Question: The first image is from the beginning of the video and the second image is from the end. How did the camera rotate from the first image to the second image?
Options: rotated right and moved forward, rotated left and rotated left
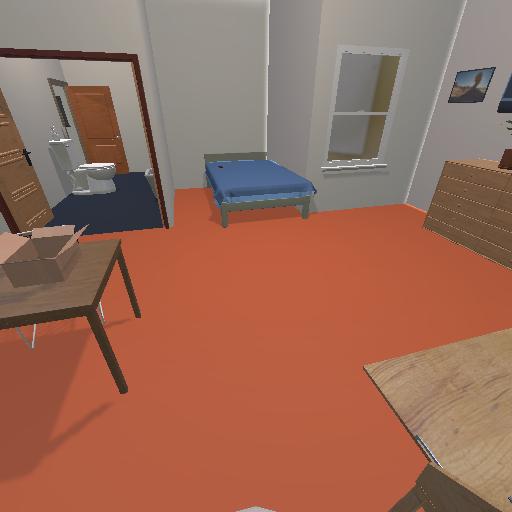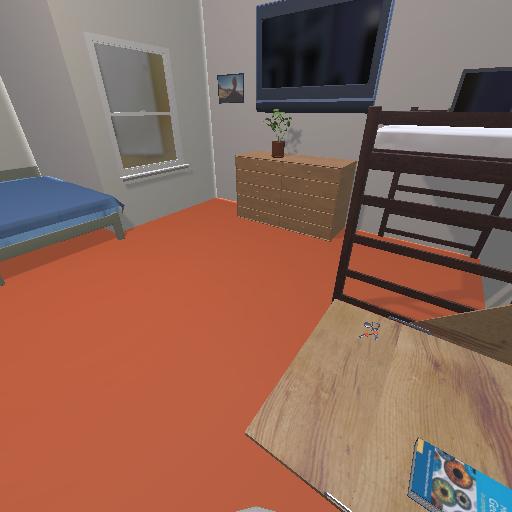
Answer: rotated right and moved forward